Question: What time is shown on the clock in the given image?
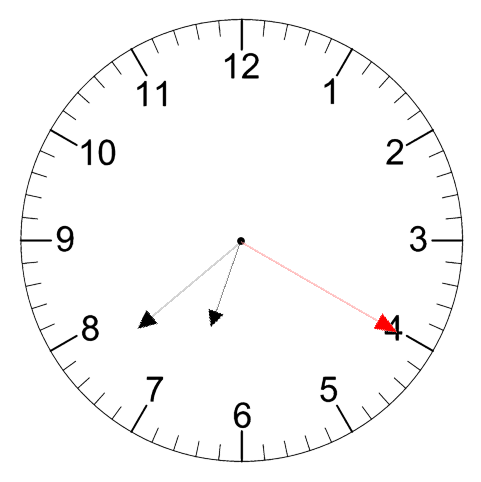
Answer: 06:38:20